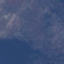
Land use / land cover: HerbaceousVegetation